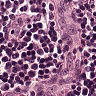
Metastatic tissue present: no